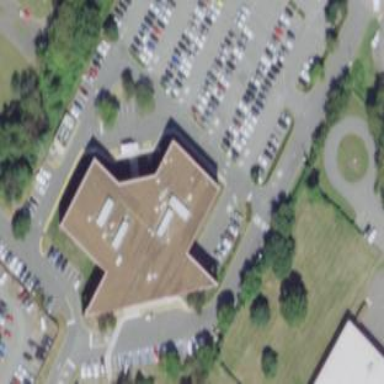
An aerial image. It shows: Government office building.